Chest X-ray. View position: AP
Patient age: 63
Patient sex: M
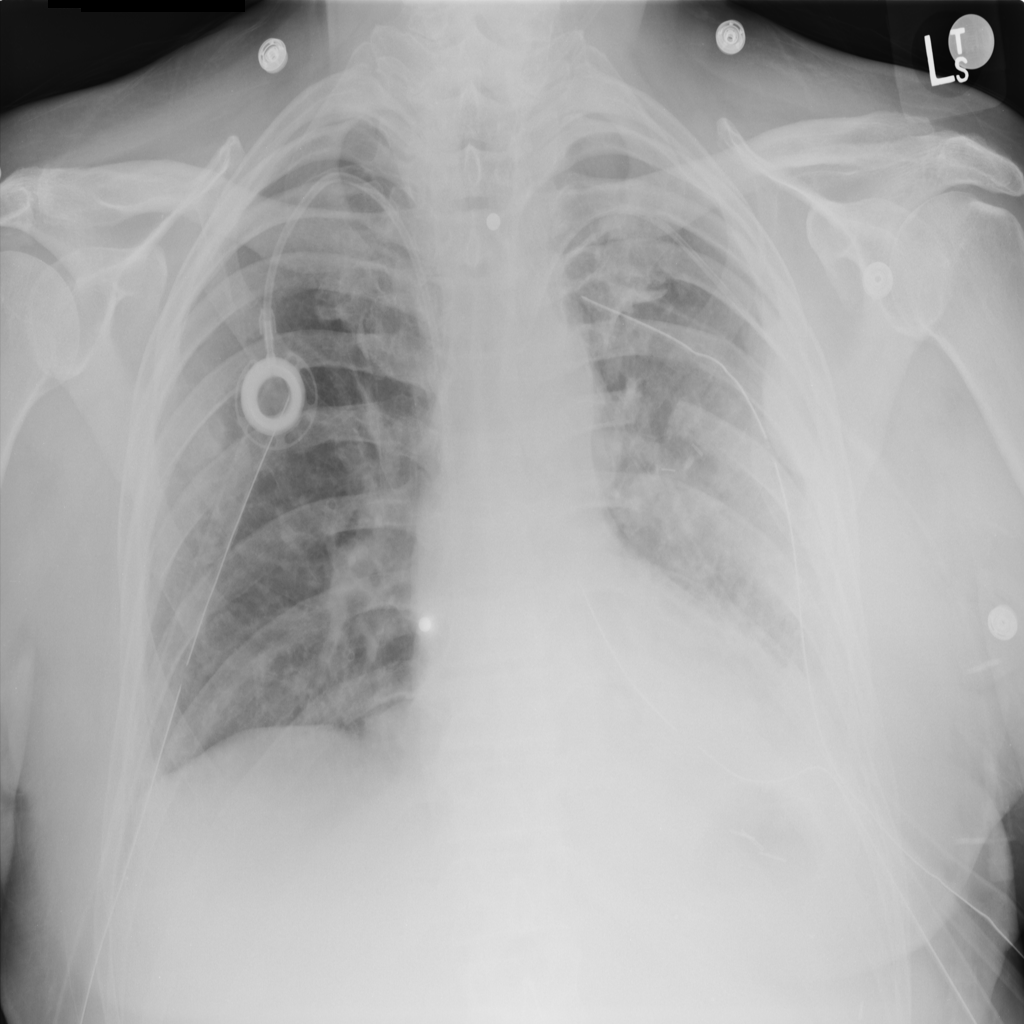
Finding: Pneumothorax